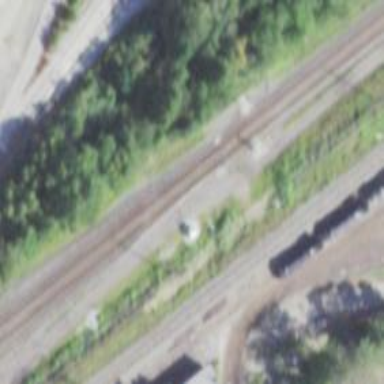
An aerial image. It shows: Railway spur junction.